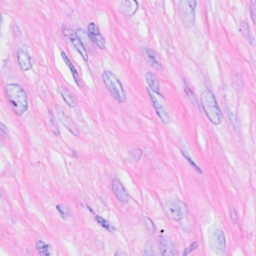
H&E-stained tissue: Breast